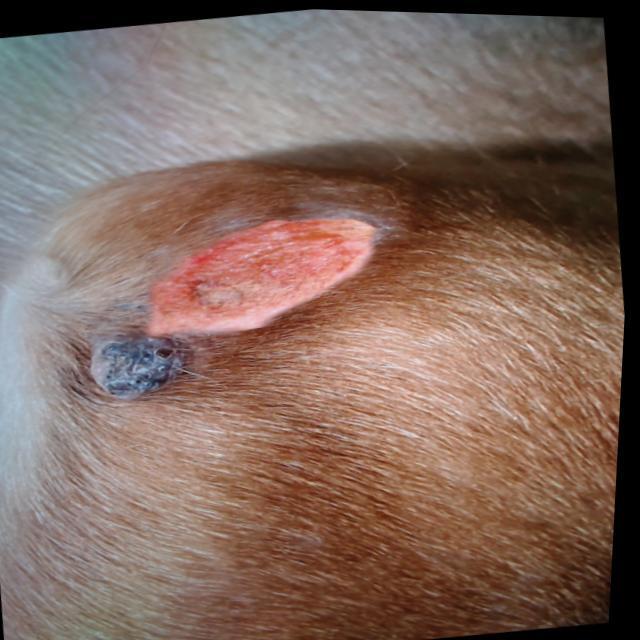
Canine ringworm (Dermatophytosis) — fungal infection caused by Microsporum or Trichophyton. Presents with circular alopecia, scaling, crusting, and broken hairs.